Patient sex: M
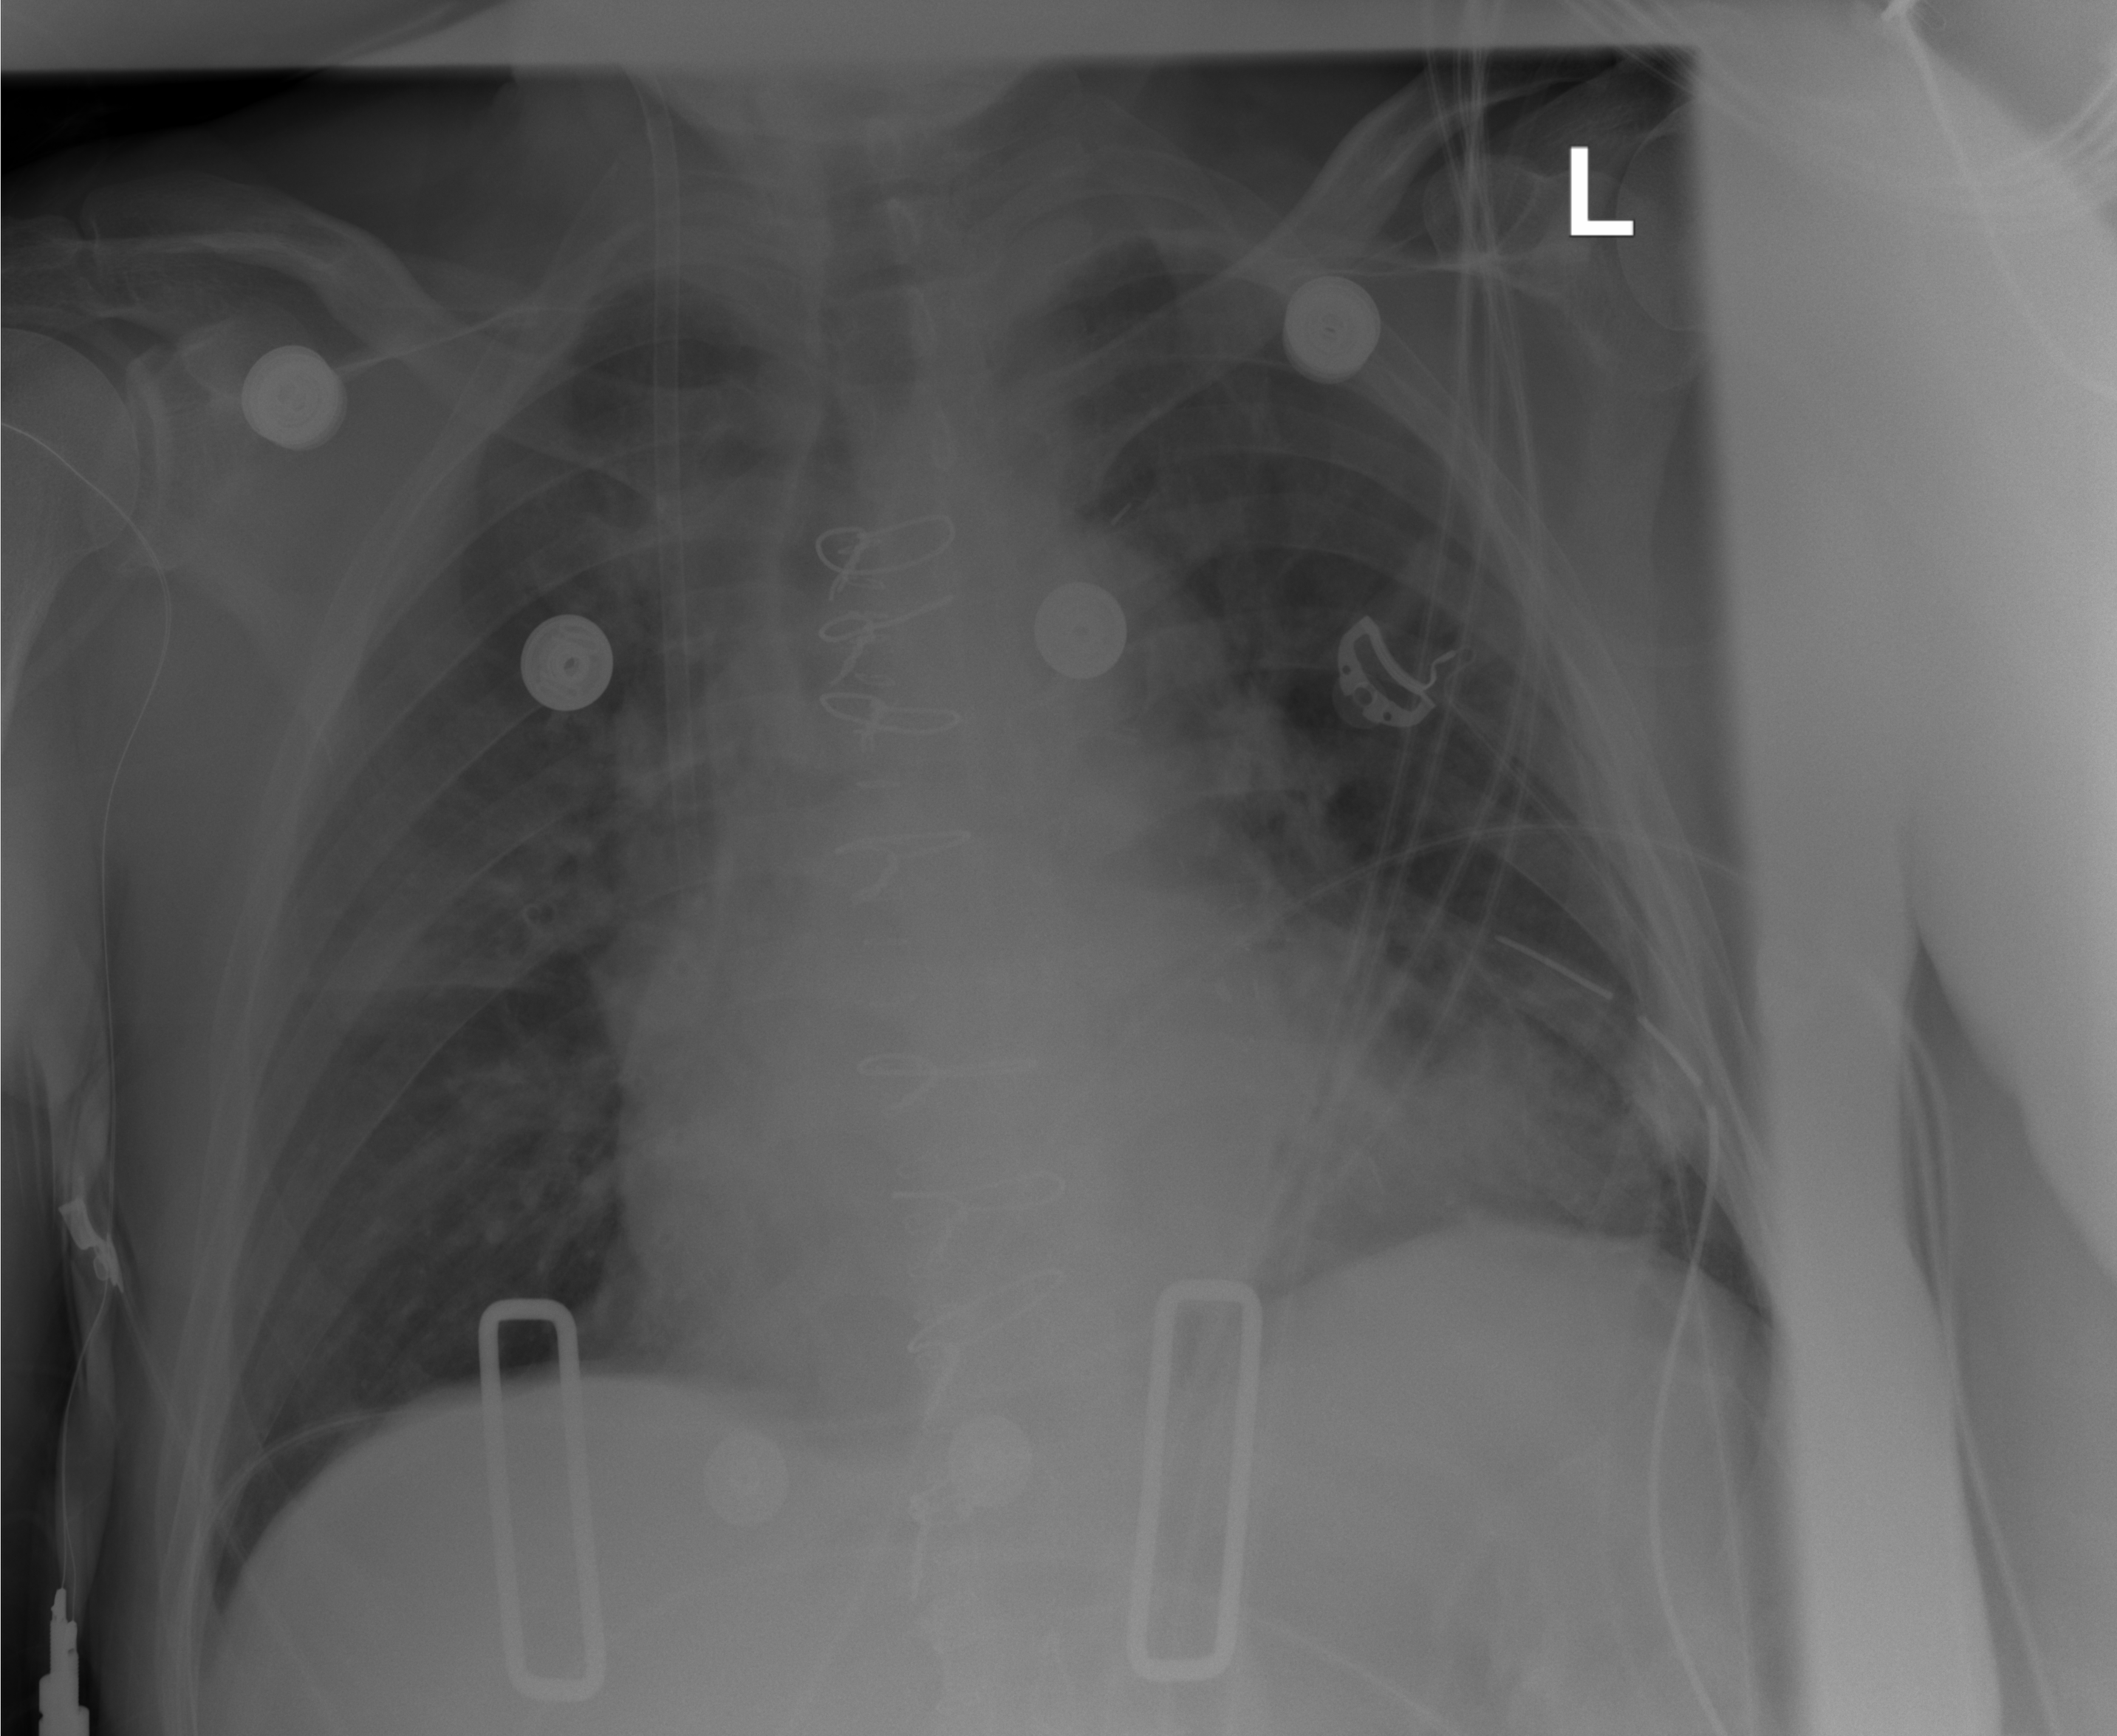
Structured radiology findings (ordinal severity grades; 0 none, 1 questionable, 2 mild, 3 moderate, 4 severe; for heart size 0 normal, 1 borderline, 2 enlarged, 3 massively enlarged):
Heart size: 2
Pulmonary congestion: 2
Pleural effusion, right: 0
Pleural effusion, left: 0
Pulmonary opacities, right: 2
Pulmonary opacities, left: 2
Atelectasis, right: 2
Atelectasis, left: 2